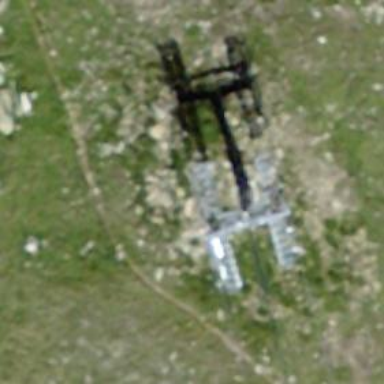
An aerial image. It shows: Pylon used for aerialway.